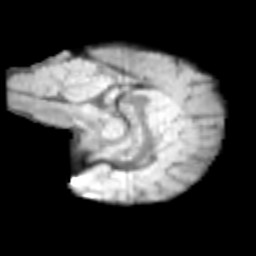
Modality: T2w
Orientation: sagittal
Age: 10
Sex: male
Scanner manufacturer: siemens
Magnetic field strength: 3 T
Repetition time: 3.8 s
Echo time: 0.07 s